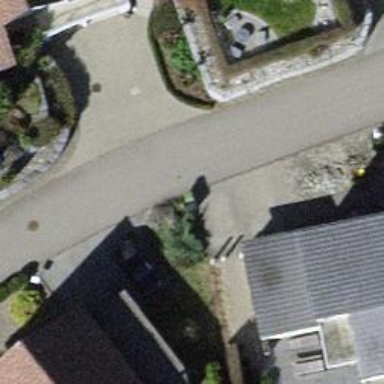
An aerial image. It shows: Smoothly paved residential road.